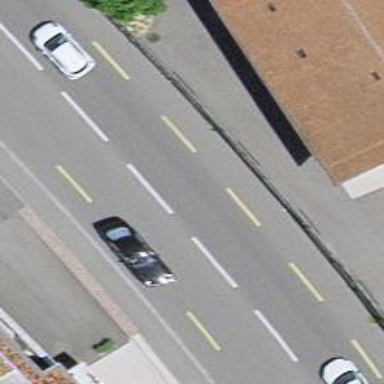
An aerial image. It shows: Primary highway with advisory cycle lane.